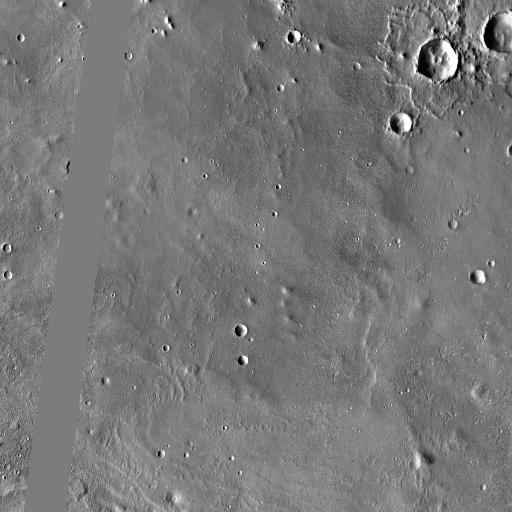
Crater classes present: Background, Other, Layered